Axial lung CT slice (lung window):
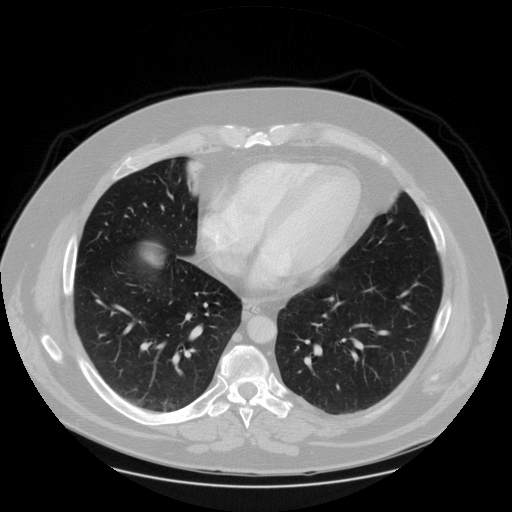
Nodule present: no